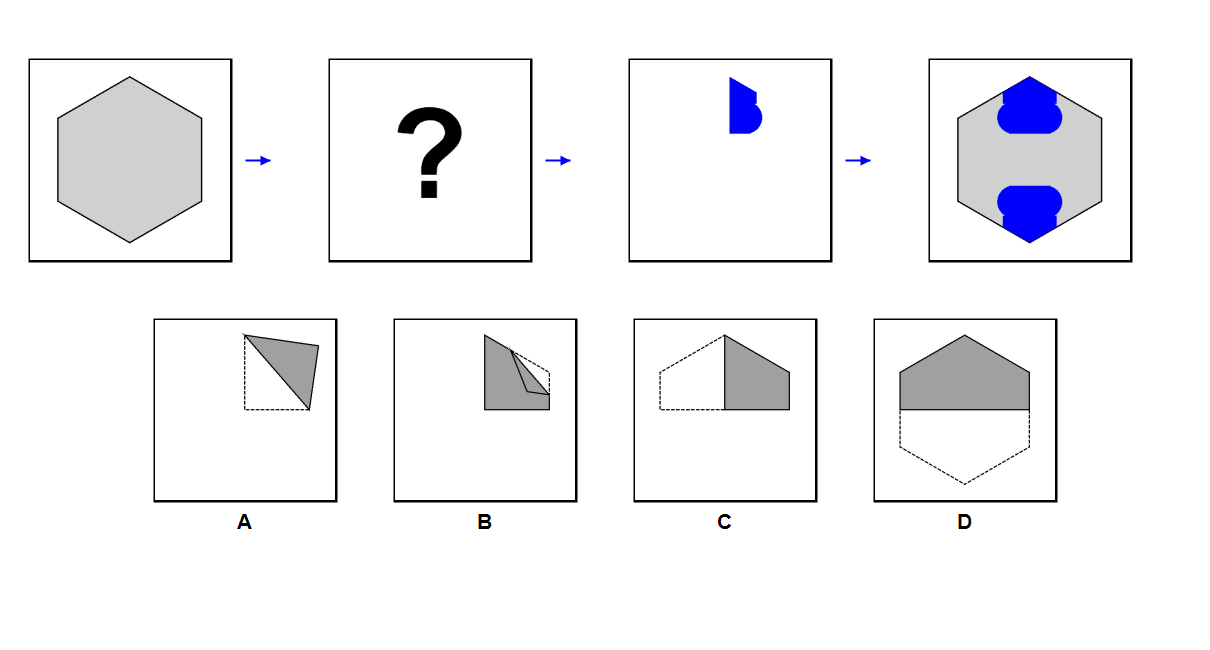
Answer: A